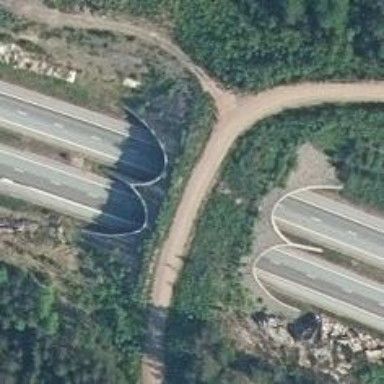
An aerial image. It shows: Asphalt motorway.